Field crop: maize
Growth stage: 1
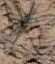
Species: salsola